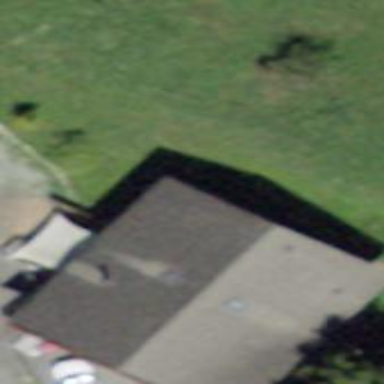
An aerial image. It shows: Simple house.